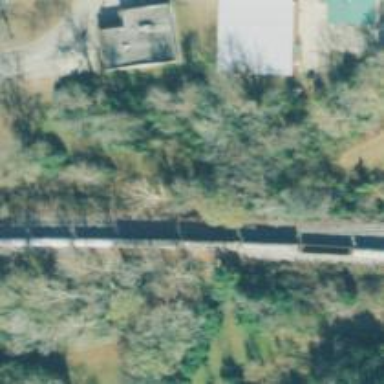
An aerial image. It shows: Railway siding for service.